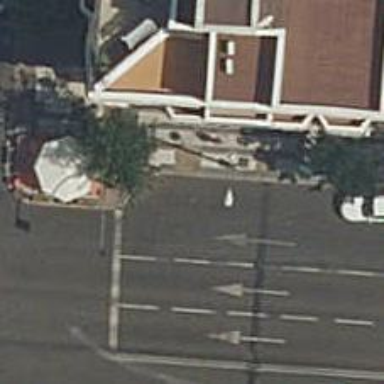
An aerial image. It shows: Taxi stand.